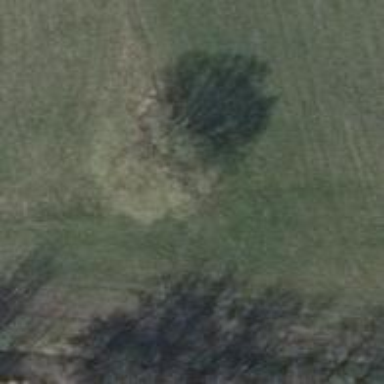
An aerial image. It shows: Deciduous broadleaved tree.